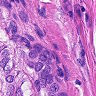
Metastatic tissue present: yes